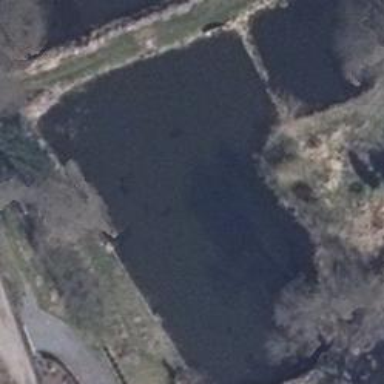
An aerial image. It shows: Pond with natural water.